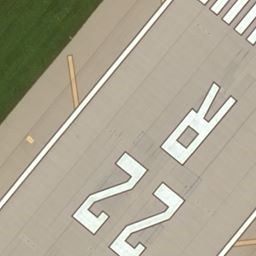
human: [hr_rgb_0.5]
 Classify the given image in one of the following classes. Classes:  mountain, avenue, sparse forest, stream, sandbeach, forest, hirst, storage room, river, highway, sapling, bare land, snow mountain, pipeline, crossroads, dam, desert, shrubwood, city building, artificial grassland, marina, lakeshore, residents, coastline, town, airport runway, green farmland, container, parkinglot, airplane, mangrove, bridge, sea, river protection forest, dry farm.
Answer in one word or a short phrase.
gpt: airport runway